Question: I'm planning to port an app from Android to Blackberry (targeting BB 6.0 only). On Android, I've developed a custom expandable text field component, where the user can click on a more/less link to expand the text.
My question is whether there's an existing UI component coming with BB SDK (6.0) or any open source project that already implemented the demanded feature, or whether it also needs to be implemented from scratch.
Some details:
- - - -

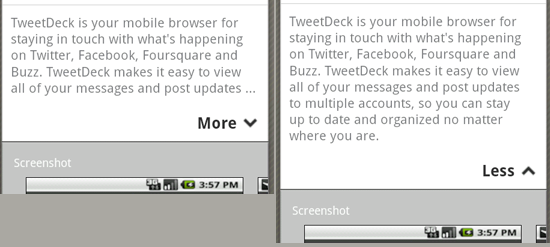
Answer: There is no built-in component that can do this, no. The built-in components are pretty basic and haven't changed that much since the very early days. That's one criticism that developers have.
RIM has released a set of <URL> that you can use in your apps, but no text fields in that. I think you'll have to roll your own, probably wrapping a text field and a custom field within a vertical field manager.